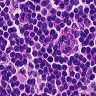
Metastatic tissue present: no